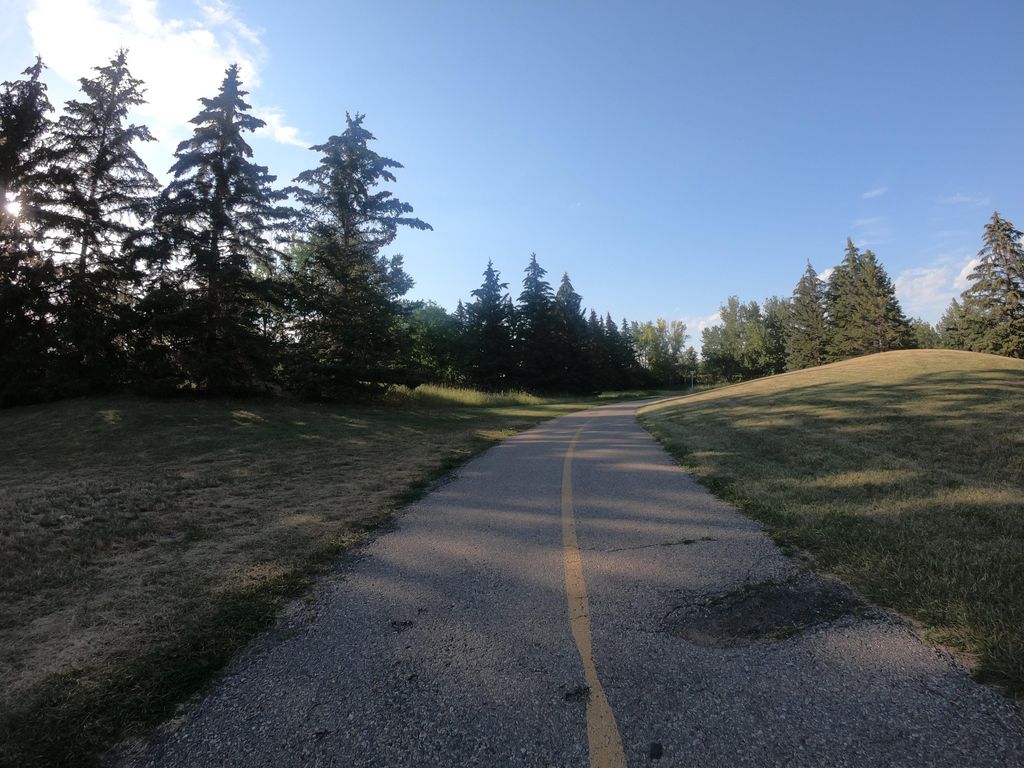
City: calgary